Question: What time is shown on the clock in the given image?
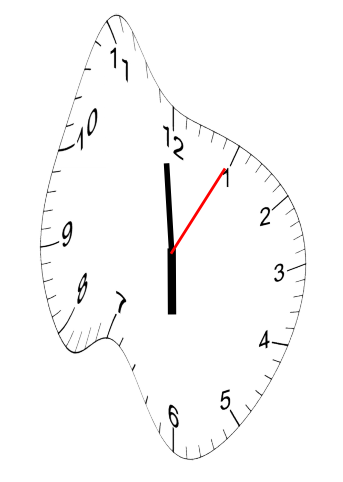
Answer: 05:59:05